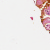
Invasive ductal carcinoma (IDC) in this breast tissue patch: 0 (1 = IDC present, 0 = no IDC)